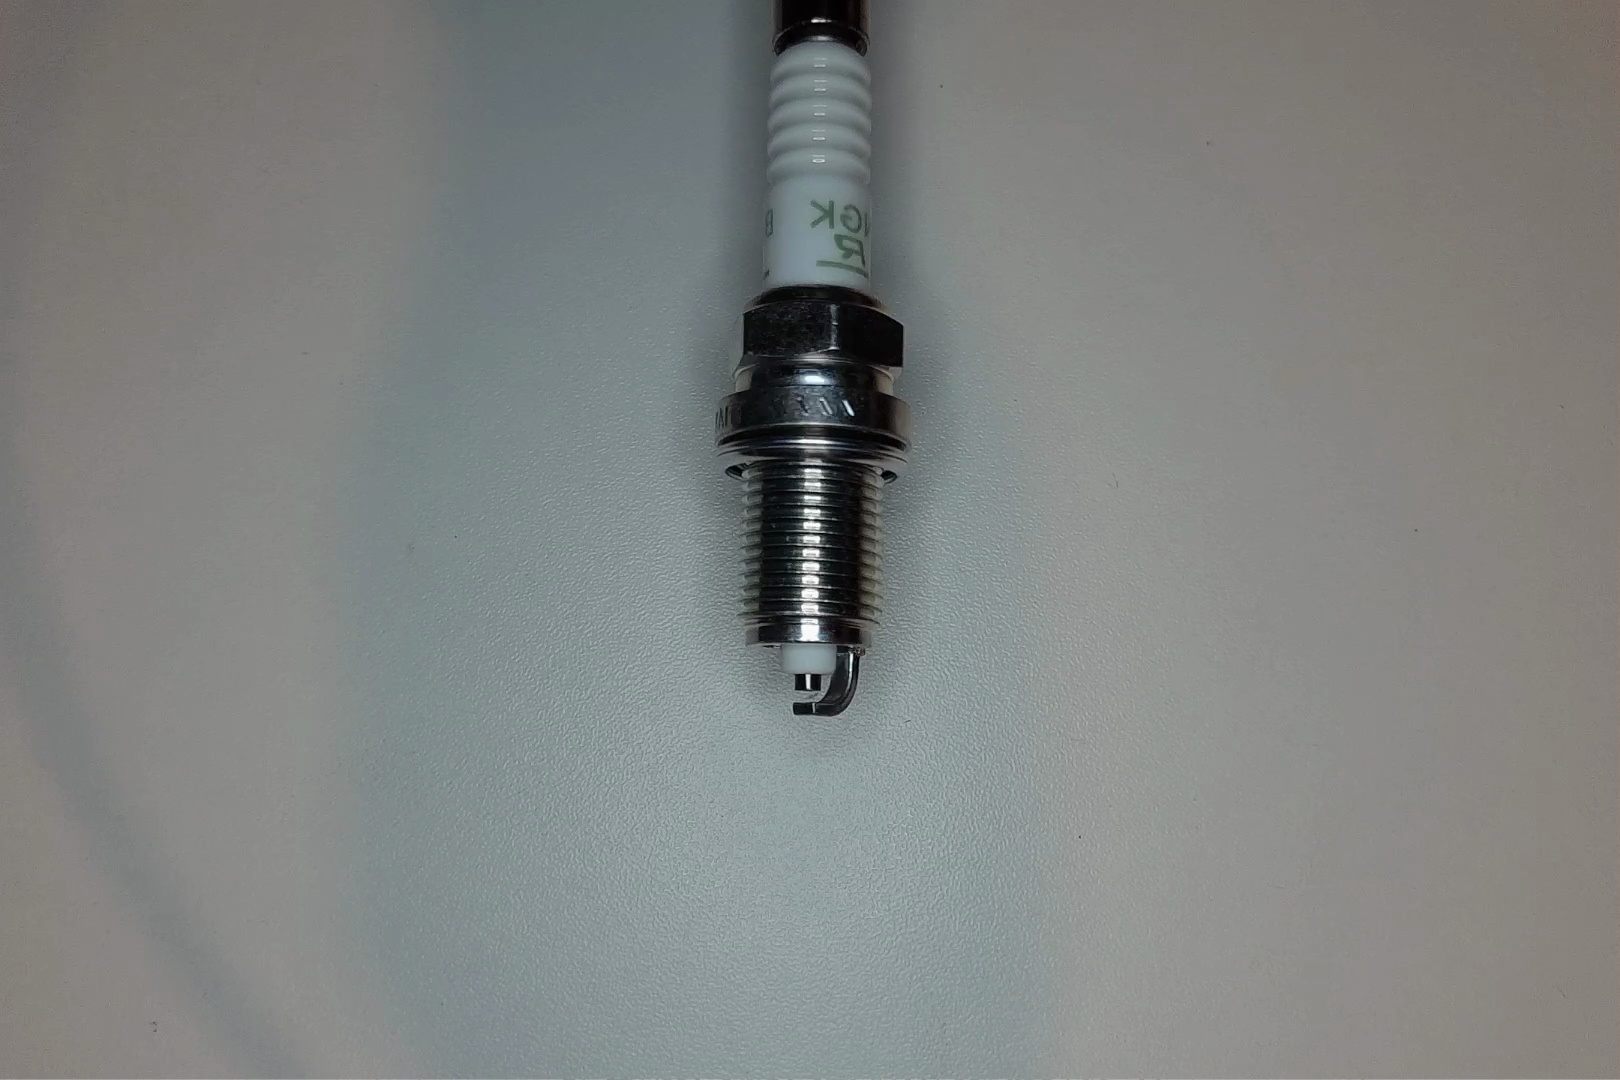
Label: normal